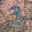
Label: 3